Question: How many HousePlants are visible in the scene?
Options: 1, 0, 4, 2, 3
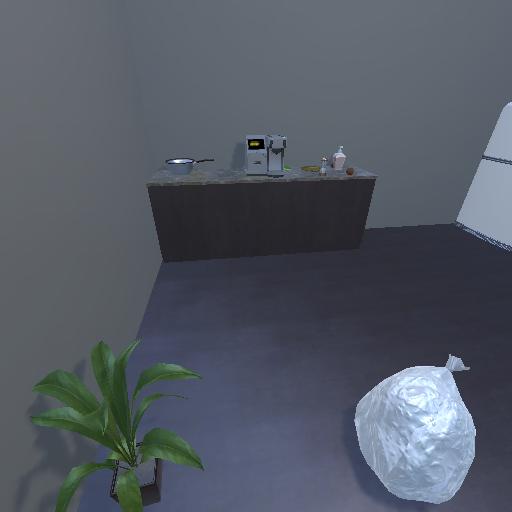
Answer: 1